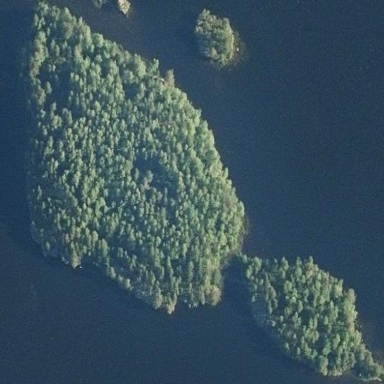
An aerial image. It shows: Islet surrounded by woodland.